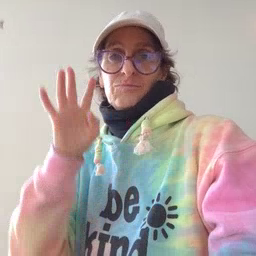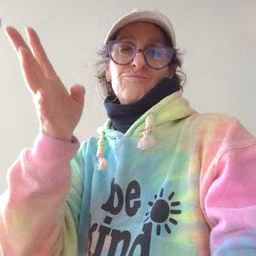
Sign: pretend